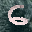
Label: 6